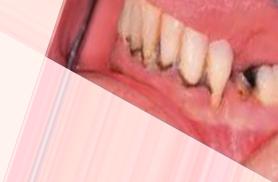
Condition: Tooth Discoloration